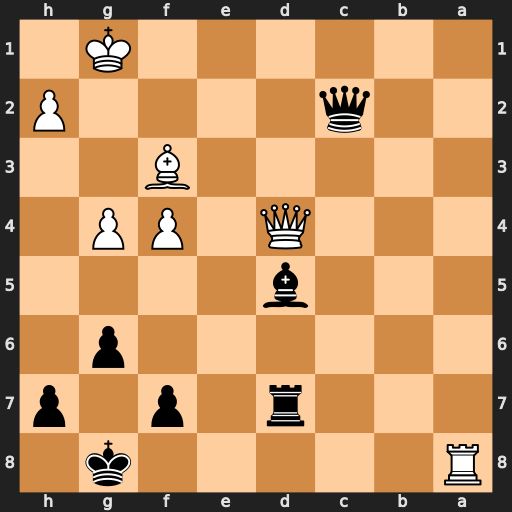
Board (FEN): R5k1/3r1p1p/6p1/3b4/3Q1PP1/5B2/2q4P/6K1
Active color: b
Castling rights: -
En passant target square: -
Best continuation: Bxa8 Qxd7 Bxf3